Question: Is there a way put the last point of a series at charts' center or set some right-margin in Highcharts
like this

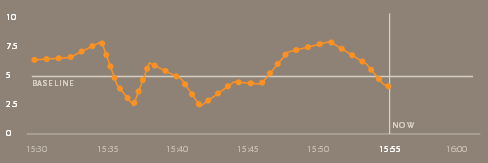
Answer: Have you tried <URL>?
I created this <URL> to show the result.
OK you use StockChart. In that case you need to set <URL> to 'false':
'''
xAxis: {
maxPadding: 1,
ordinal: false
},
'''
Please check this <URL>.